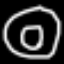
Label: donut